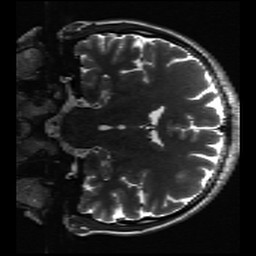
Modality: inplaneT2
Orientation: coronal